Brain MRI, t2w sequence, axial 2D slice.
Patient: age 34, sex M, weight 95 kg, height 1.95 m
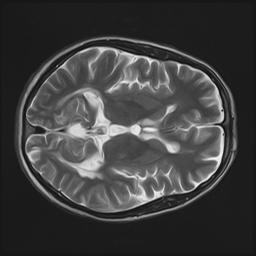